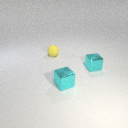
small yellow rubber sphere behind small cyan metal cube